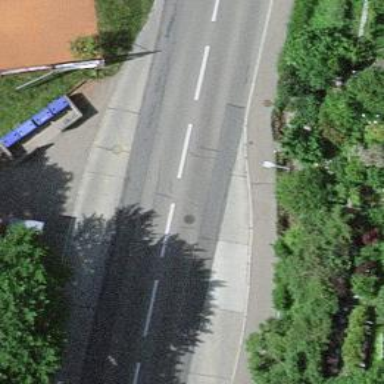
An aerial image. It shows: Secondary road with asphalt surface and sidewalk on the left.